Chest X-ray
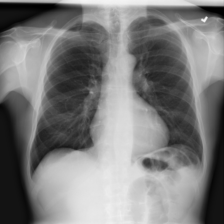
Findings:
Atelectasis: negative
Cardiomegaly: negative
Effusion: negative
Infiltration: positive
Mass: negative
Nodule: negative
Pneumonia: negative
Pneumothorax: negative
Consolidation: negative
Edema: negative
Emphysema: negative
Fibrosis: negative
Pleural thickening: negative
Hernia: negative